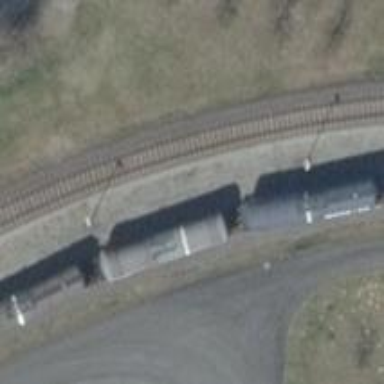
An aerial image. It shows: Railway spur service.